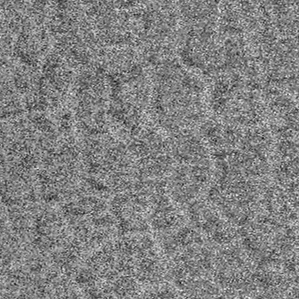
Label: frost